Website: lowes
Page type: billing-address
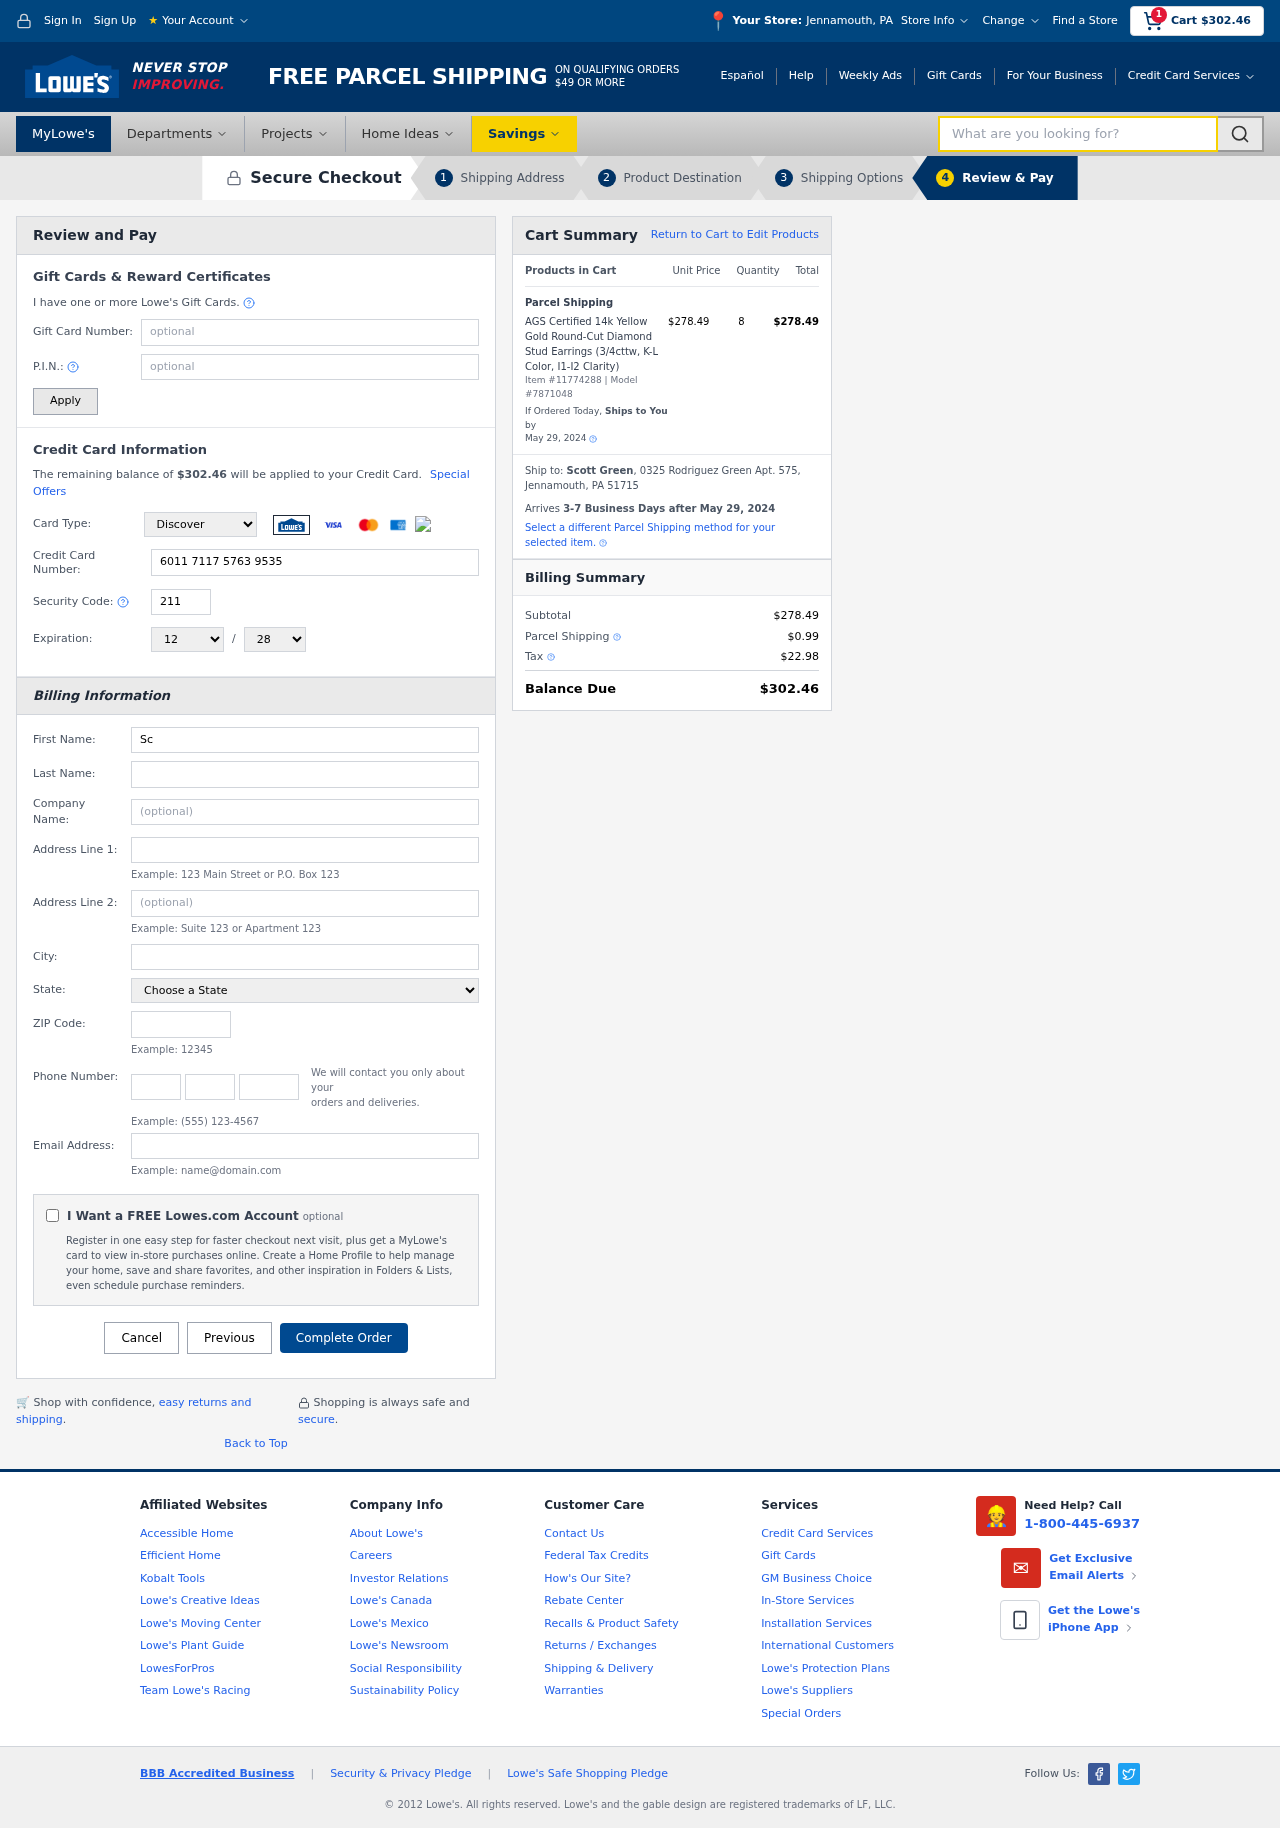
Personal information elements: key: PII_CARD_CVV
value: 211
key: PII_CARD_EXPIRY_MONTH
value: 12
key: PII_CARD_EXPIRY_YEAR
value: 28
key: PII_CARD_NUMBER
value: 6011 7117 5763 9535
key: PII_CARD_TYPE
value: Discover
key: PII_CITY
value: Jennamouth
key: PII_CITY_STATE
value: Jennamouth, PA
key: PII_COMPANY
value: Gross-Gilmore
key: PII_EMAIL
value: sgreen@gmail.com
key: PII_FIRSTNAME
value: Scott
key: PII_FULLNAME
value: Scott Green
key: PII_LASTNAME
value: Green
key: PII_PHONE_AREA
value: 915
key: PII_PHONE_PREFIX
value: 548
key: PII_PHONE_SUFFIX
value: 5003
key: PII_POSTCODE
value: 51715
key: PII_STATE
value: Pennsylvania
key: PII_STREET
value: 0325 Rodriguez Green Apt. 575
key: PII_STREET2
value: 758 Nicole Rest
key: PII_CITY_STATE_ZIP
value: Jennamouth, PA 51715
Product elements: key: PRODUCT1_NAME
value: AGS Certified 14k Yellow Gold Round-Cut Diamond Stud Earrings (3/4cttw, K-L Color, I1-I2 Clarity)
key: PRODUCT1_PRICE
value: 278.49
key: PRODUCT1_QUANTITY
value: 8
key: PRODUCT_ITEM_NUMBER
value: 11774288
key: PRODUCT_MODEL_NUMBER
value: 7871048
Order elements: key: ORDER_SUBTOTAL
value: $302.46
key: ORDER_TOTAL
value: $302.46
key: ORDER_SHIPPING_DATE
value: May 29, 2024
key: ORDER_SUBTOTAL
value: $278.49
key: ORDER_DELIVERY_DATE
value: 3-7 Business Days after May 29, 2024
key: ORDER_SHIPPING_DATE2
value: May 29, 2024
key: ORDER_SUBTOTAL2
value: $278.49
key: ORDER_SHIPPING_COST
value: $0.99
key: ORDER_TAX
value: $22.98
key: ORDER_TOTAL2
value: $302.46
Search elements: key: HEADER_SEARCH
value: What are you looking for?